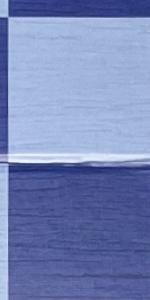
Label: Empty